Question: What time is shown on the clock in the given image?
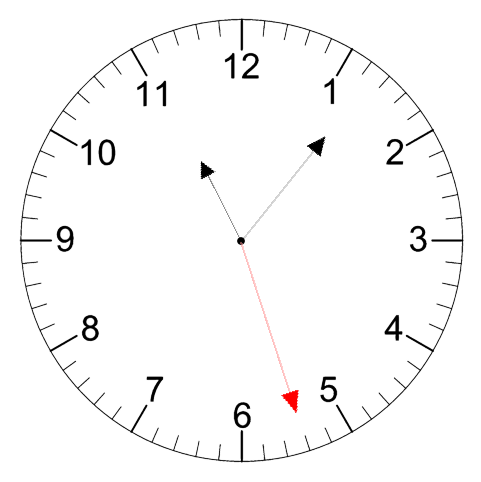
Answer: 11:06:27